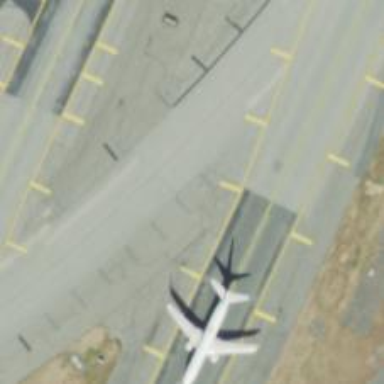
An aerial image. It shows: View of taxiway at the airport.